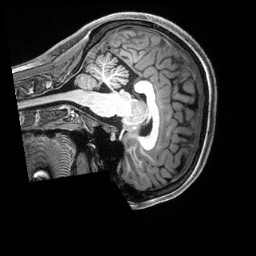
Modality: T1w
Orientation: sagittal
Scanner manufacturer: siemens
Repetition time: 2.5 s
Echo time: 0.00231 s